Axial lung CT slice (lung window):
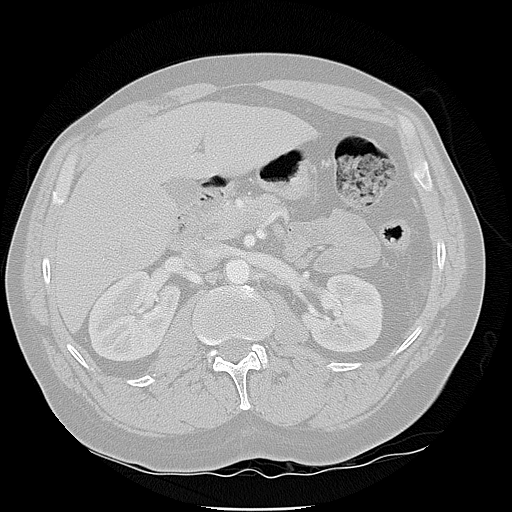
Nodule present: no